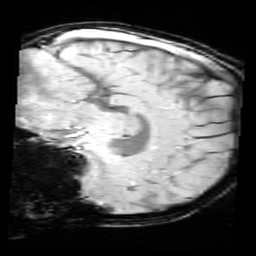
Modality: SWI
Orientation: sagittal
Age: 9
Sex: female
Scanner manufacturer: siemens
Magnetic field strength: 3 T
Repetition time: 0.027 s
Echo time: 0.02 s